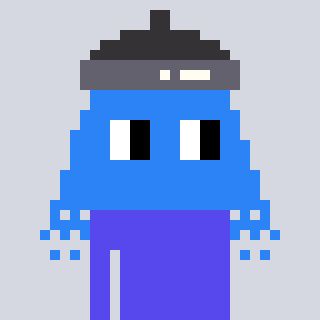
a pixel art character with square blue glasses, a shower-shaped head and a computerblue-colored body on a cool background